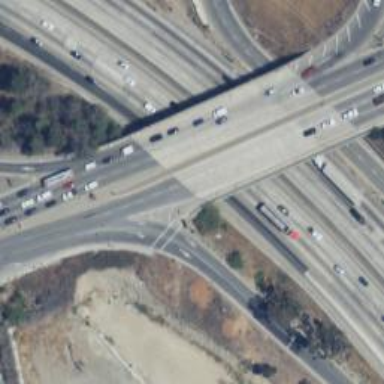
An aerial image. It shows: Primary highway bridge.